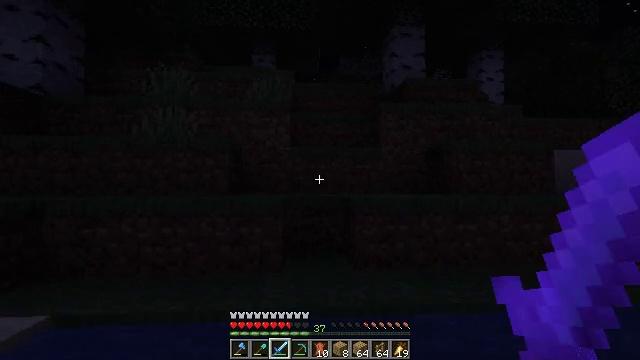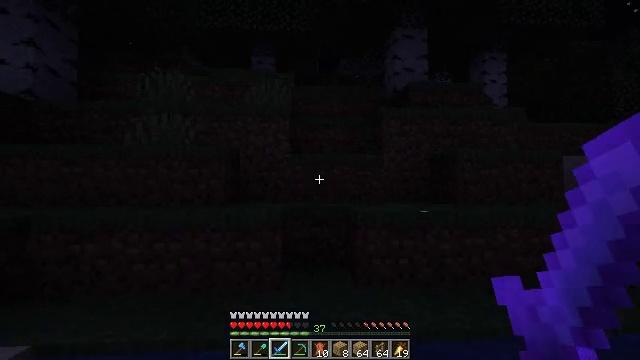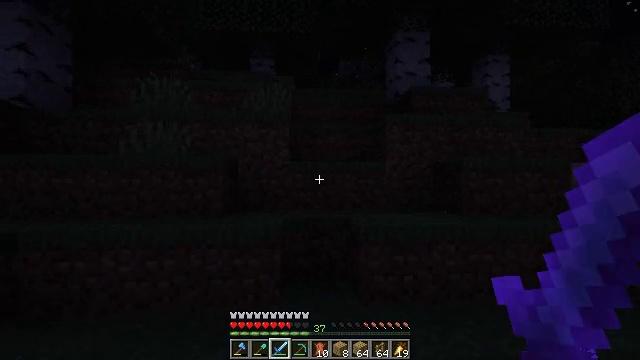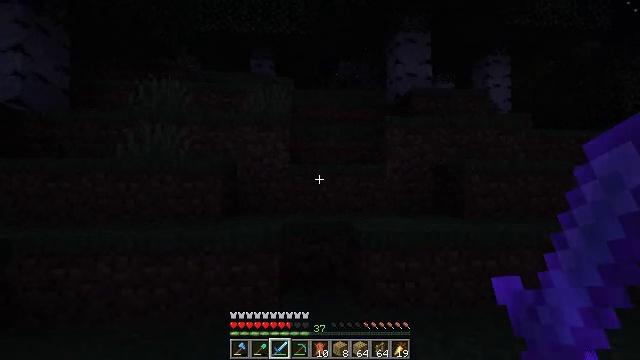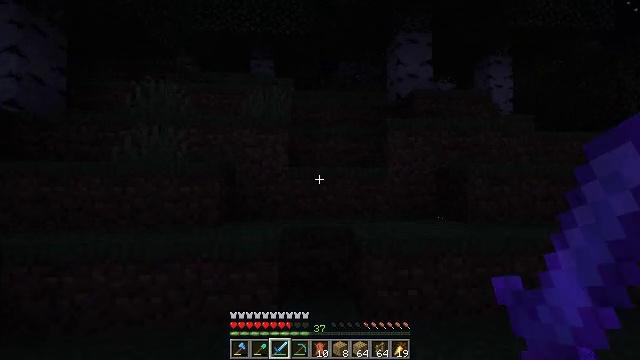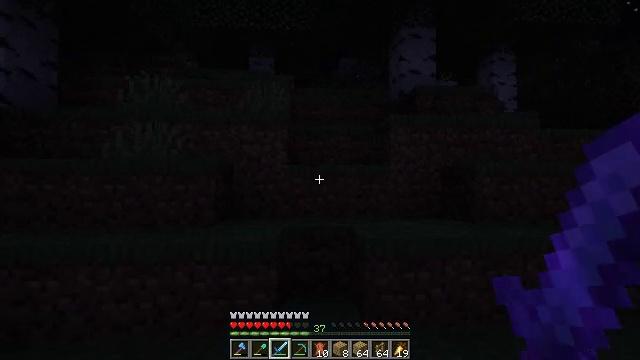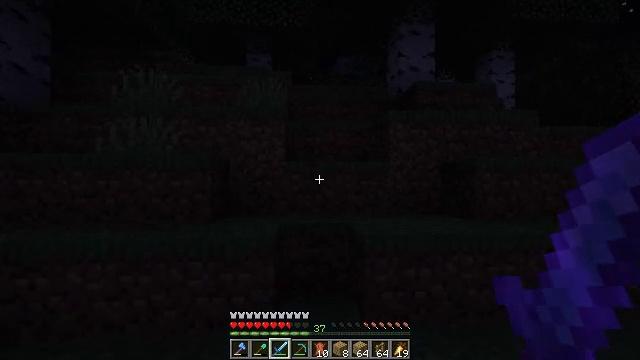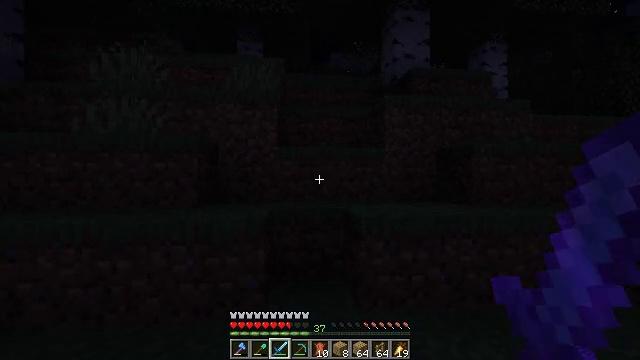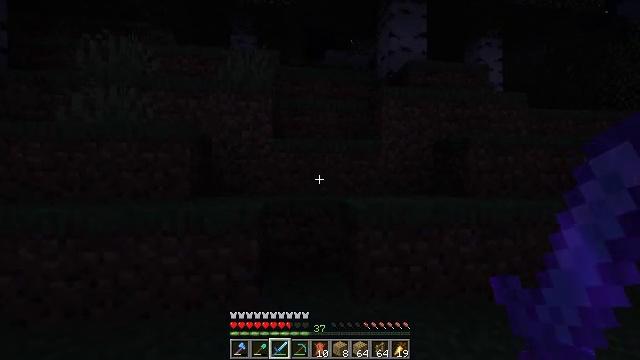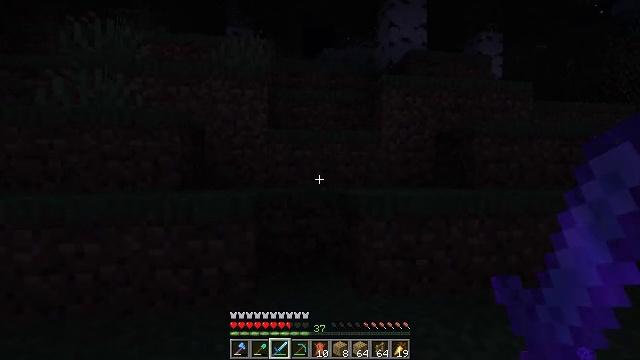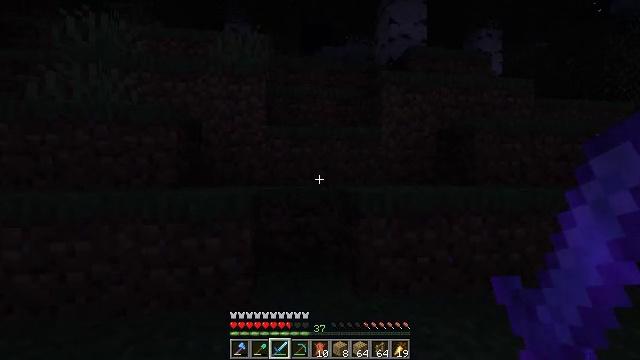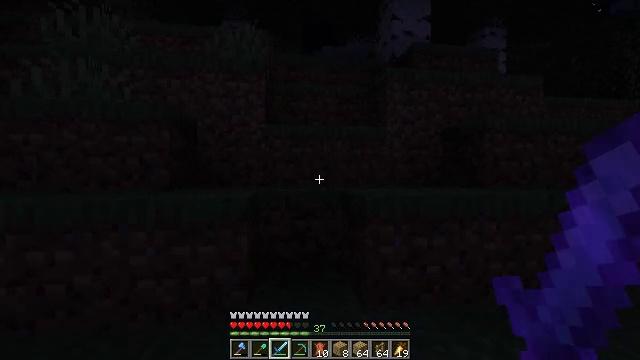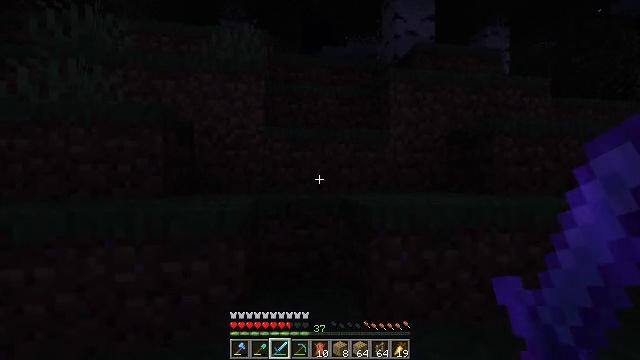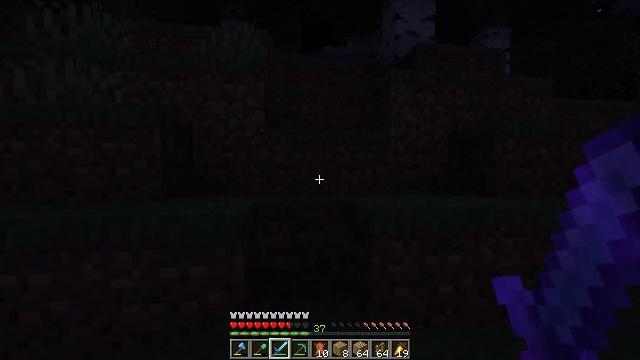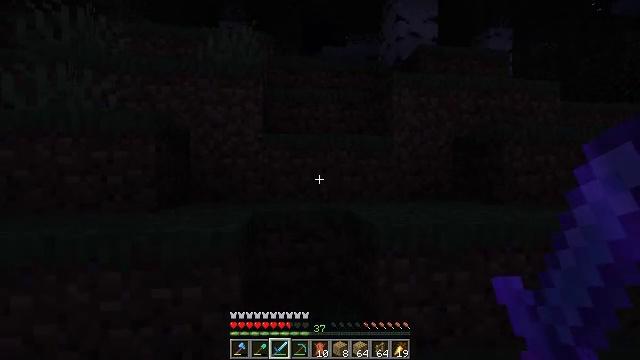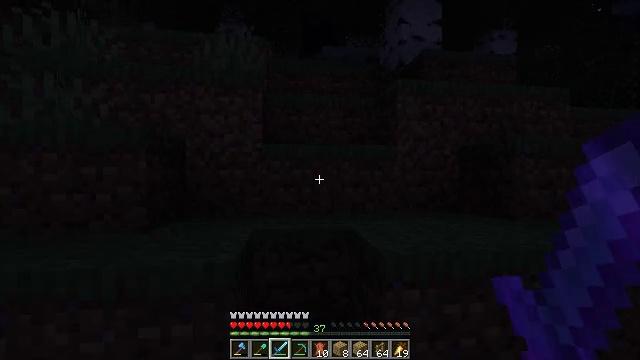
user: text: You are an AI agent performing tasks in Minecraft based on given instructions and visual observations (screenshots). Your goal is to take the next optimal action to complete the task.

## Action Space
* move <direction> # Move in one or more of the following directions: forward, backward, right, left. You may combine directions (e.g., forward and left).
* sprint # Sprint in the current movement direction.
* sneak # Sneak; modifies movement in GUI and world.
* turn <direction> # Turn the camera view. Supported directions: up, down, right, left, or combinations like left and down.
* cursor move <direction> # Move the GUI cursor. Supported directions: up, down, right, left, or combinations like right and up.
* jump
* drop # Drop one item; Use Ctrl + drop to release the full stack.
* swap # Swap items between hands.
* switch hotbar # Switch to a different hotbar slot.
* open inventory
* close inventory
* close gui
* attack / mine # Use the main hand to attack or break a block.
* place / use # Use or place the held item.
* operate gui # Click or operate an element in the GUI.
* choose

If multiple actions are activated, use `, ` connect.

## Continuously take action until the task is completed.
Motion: motion action
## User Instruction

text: Harvest birch leaves for decorations.
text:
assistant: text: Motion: move forward, jump
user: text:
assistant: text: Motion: move forward, jump
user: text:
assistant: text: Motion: move forward, jump
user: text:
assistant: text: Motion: move forward, jump
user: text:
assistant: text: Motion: move forward, jump
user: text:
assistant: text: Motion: move forward, jump
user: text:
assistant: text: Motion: move forward, sprint, turn right, jump
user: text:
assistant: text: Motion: move forward, sprint, turn right, jump
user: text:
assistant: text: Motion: move forward, sprint, jump
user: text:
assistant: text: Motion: move forward, sprint, jump
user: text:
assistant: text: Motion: move forward, jump
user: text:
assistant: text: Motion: move forward, jump
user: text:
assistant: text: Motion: move forward, jump
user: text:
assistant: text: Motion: move forward, jump
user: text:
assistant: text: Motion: move forward, jump
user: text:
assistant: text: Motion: move forward, sprint, jump
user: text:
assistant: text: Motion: move forward, sprint, jump
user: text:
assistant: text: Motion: move forward, sprint, jump
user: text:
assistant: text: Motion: move forward, sprint, jump
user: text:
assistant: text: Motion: move forward, sprint, jump
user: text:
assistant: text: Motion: move forward, sprint, jump
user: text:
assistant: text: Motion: move forward, jump
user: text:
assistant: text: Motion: move forward, jump
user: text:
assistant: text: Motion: move forward, jump
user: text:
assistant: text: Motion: move forward, jump
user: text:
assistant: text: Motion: move forward, jump
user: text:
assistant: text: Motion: move forward, sprint, jump
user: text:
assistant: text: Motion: move forward, sprint, jump
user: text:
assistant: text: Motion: move forward, sprint, jump
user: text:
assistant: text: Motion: move forward, sprint, jump